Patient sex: M
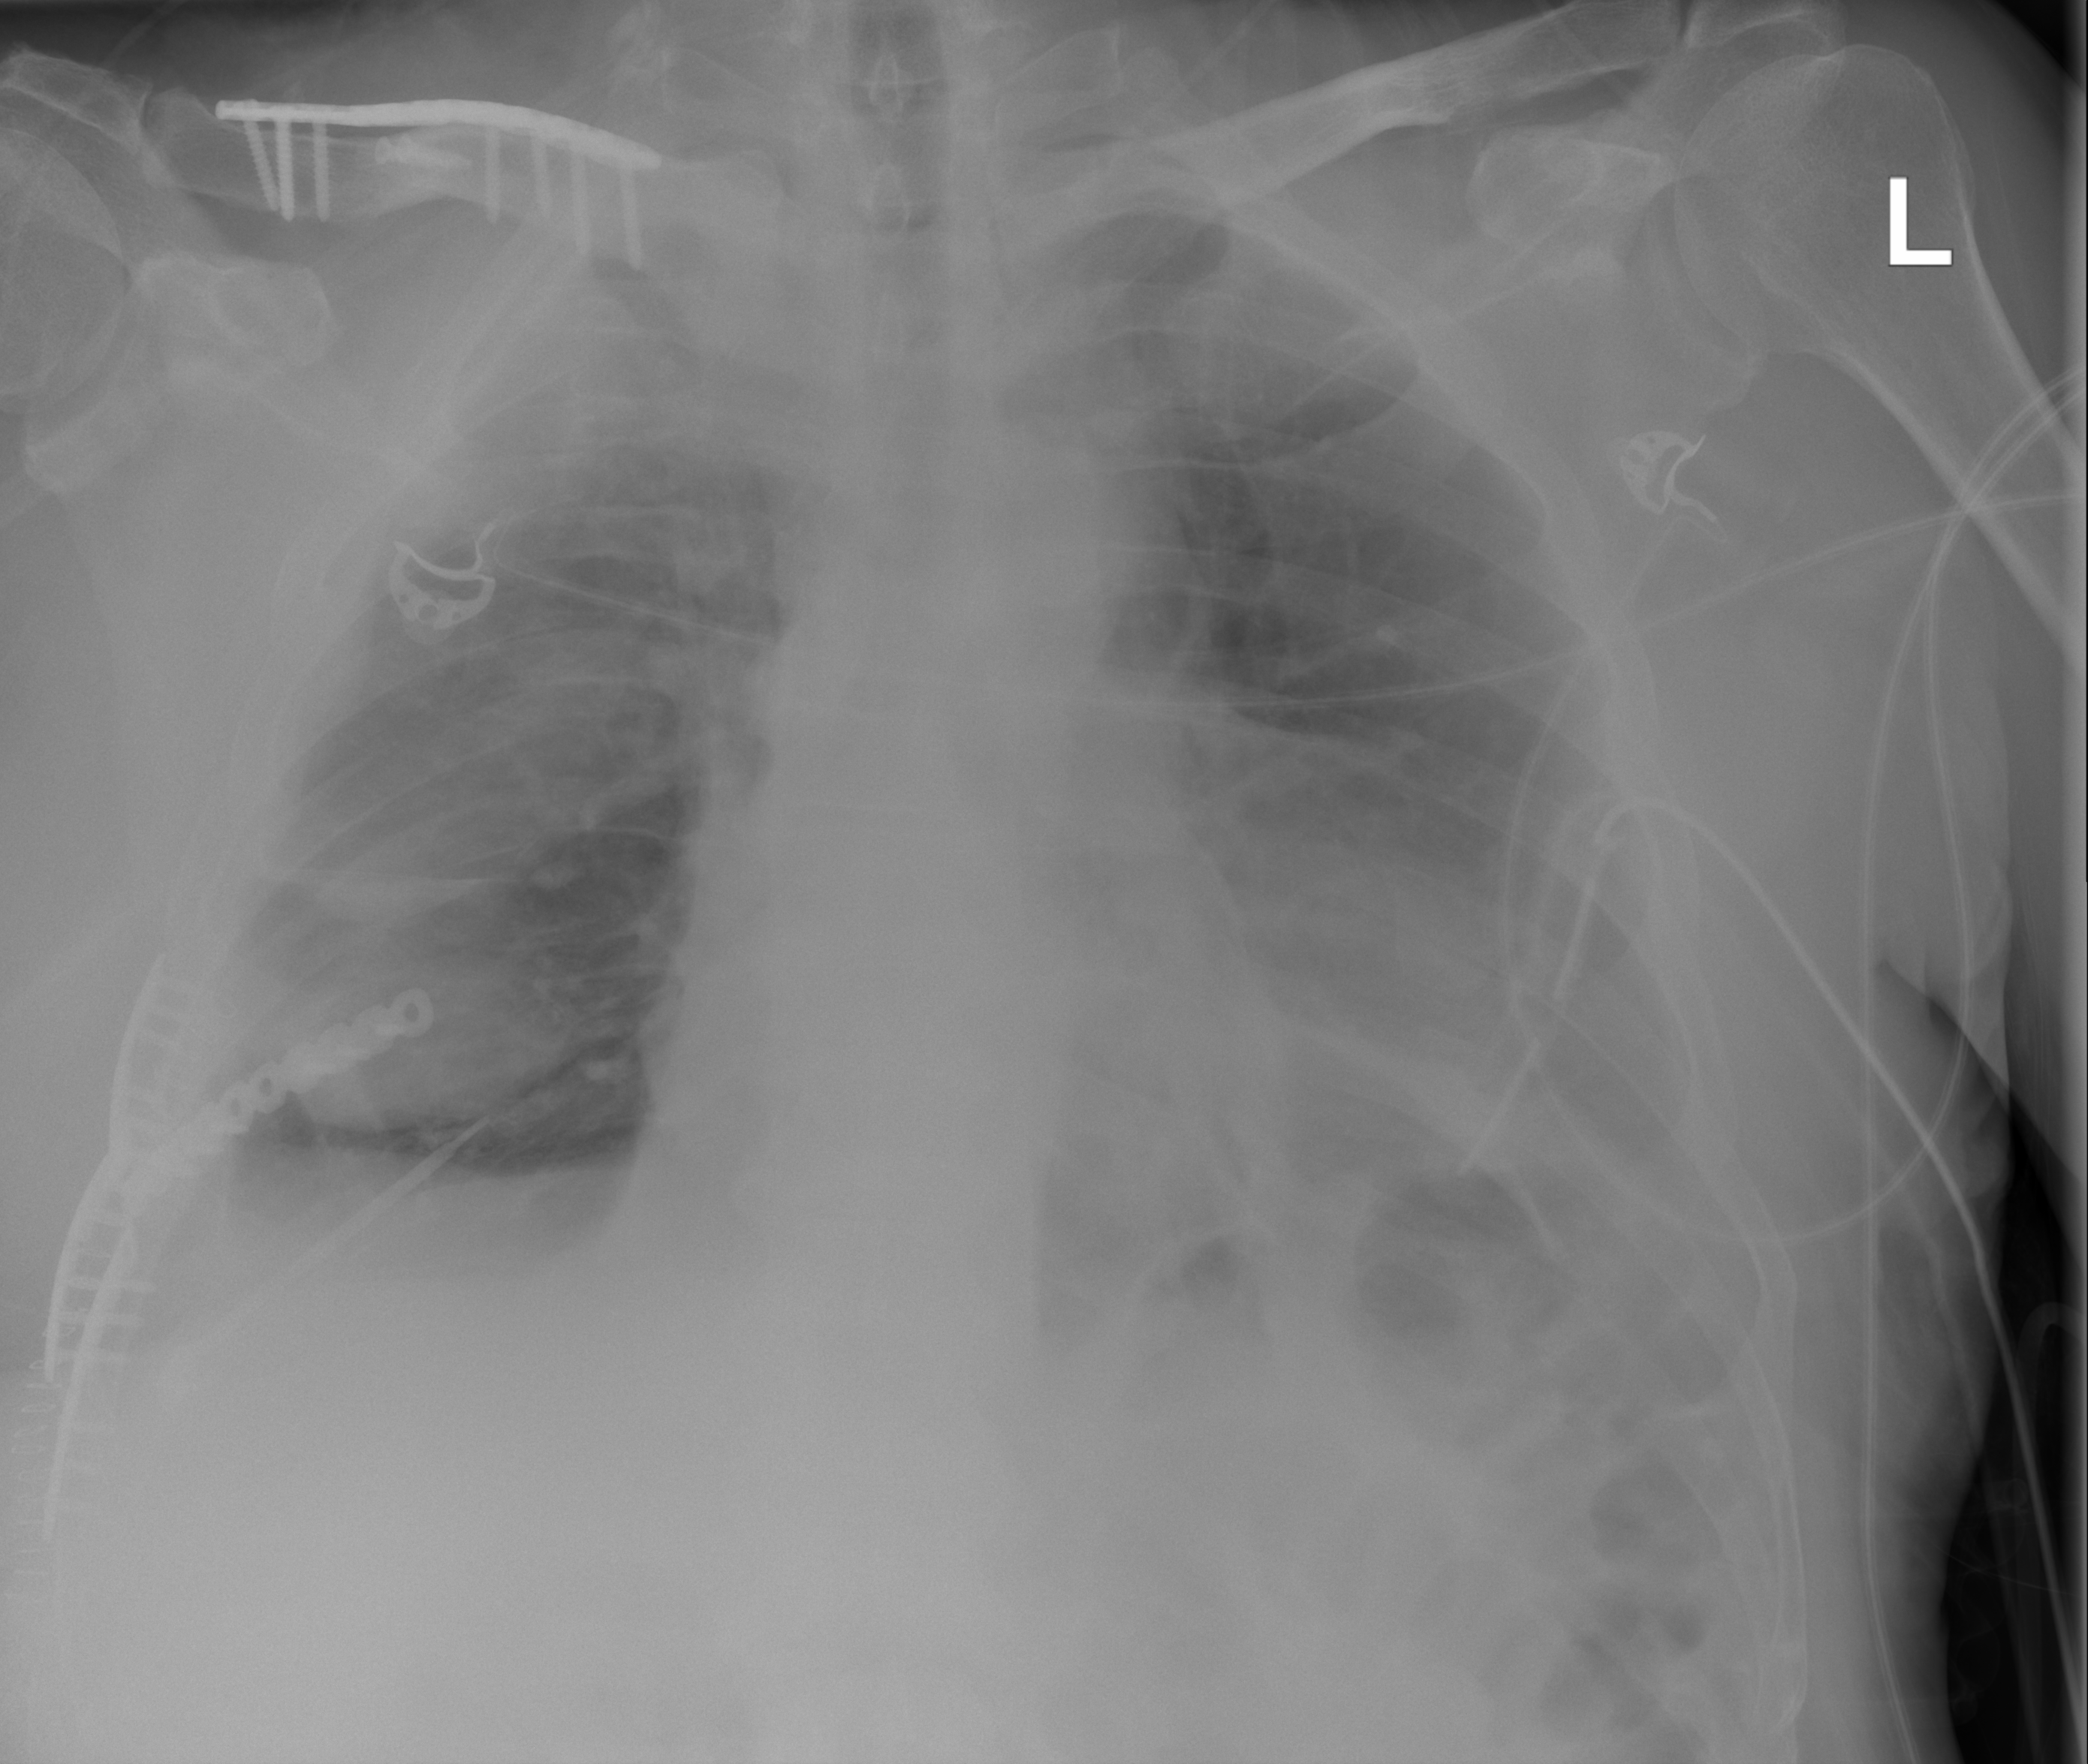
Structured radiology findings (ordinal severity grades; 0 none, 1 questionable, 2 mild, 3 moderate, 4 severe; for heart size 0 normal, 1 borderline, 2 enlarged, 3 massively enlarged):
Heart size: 0
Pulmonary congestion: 0
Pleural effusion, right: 2
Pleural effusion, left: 3
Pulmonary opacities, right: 0
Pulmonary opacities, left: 0
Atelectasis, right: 2
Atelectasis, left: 3